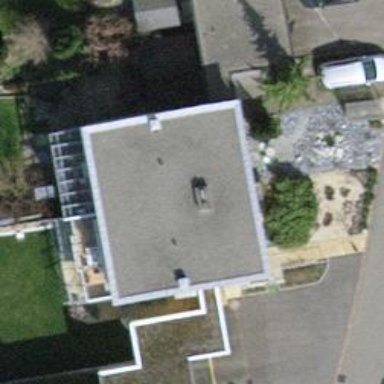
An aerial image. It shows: Small solar photovoltaic panel generator installed on roof.